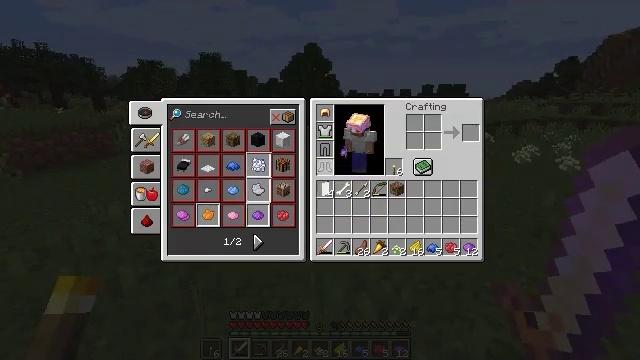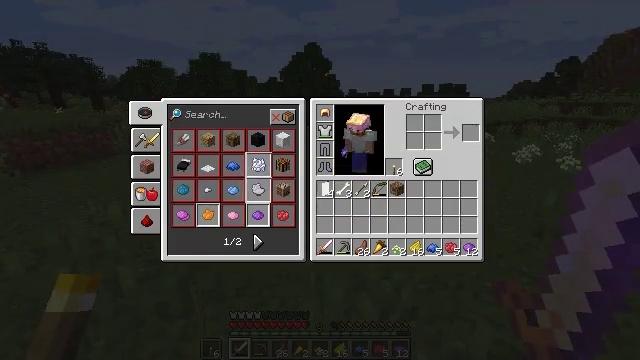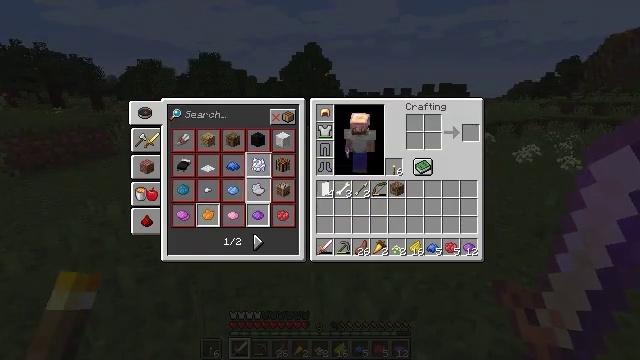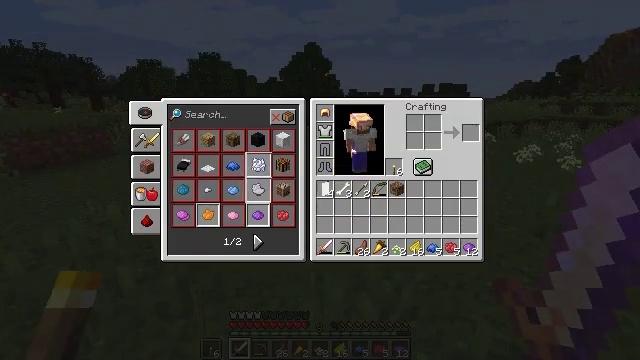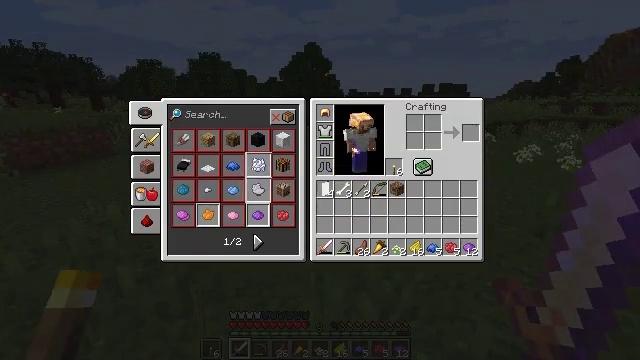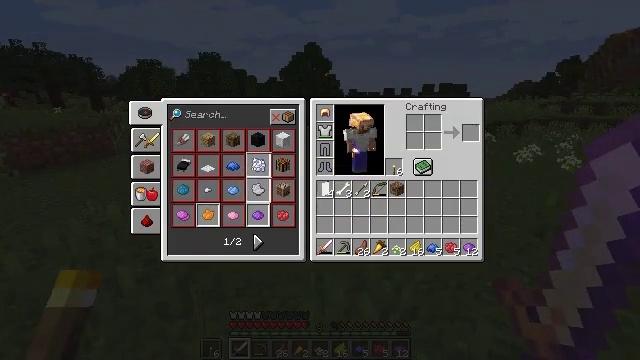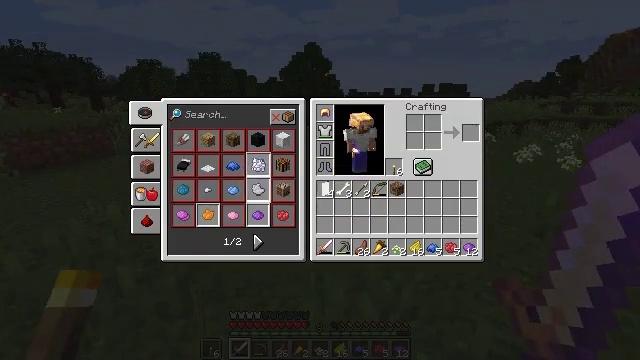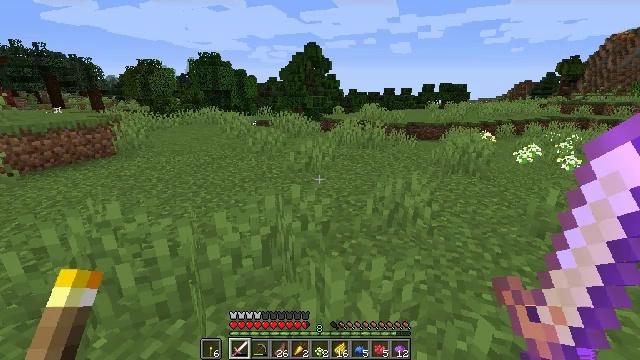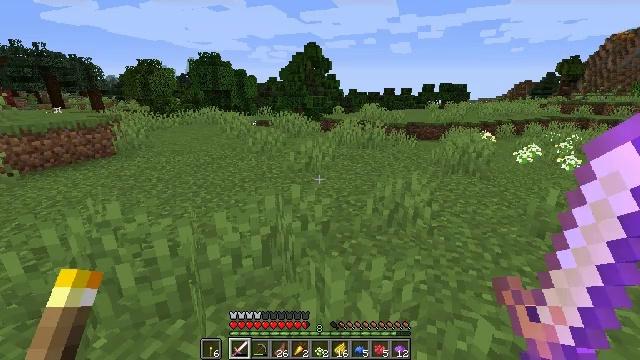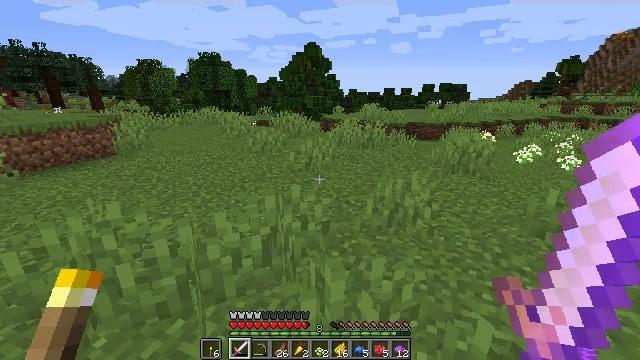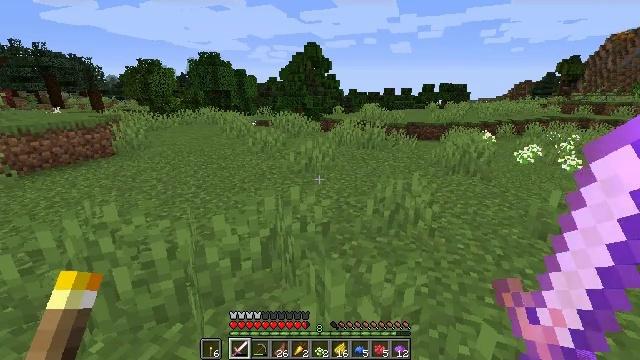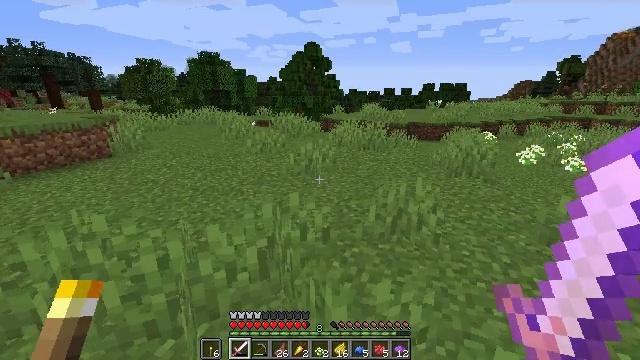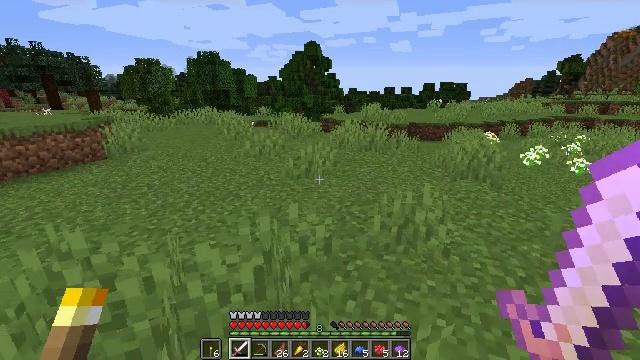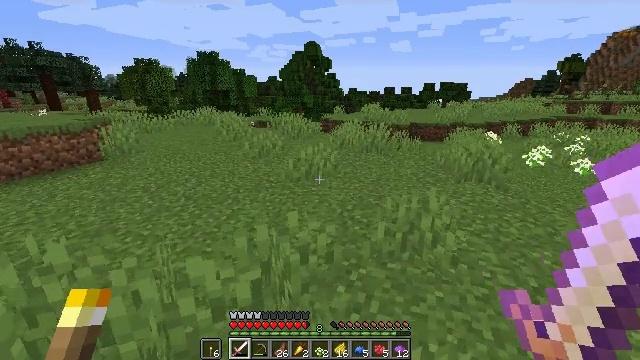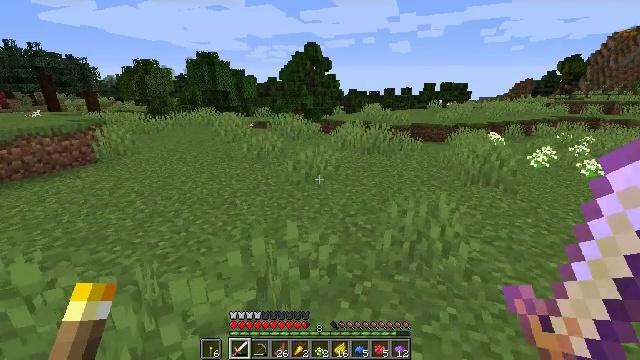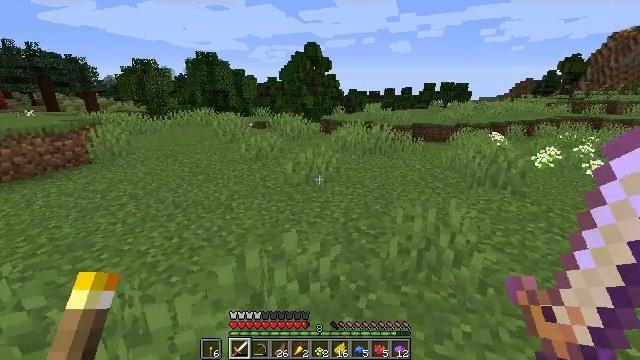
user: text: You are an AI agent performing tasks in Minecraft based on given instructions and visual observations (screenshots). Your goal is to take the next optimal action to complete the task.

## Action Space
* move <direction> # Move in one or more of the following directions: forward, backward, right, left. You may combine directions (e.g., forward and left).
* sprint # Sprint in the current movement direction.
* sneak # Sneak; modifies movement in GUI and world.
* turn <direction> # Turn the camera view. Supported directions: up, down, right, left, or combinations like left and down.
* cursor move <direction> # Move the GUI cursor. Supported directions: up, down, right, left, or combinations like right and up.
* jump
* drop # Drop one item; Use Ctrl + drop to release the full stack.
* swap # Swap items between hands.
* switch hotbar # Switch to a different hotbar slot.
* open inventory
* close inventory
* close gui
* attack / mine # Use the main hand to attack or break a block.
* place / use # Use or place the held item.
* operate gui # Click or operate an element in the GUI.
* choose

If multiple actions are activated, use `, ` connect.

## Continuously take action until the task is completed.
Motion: motion action
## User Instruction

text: Harvest the oxeye daisy.
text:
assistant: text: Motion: cursor move right and up
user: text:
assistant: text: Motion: cursor move right and up
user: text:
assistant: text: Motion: cursor move right
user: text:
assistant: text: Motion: no_op
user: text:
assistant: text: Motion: no_op
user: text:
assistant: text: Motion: no_op
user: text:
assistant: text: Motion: close inventory
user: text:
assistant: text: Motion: close inventory
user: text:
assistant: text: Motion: no_op
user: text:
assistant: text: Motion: move forward
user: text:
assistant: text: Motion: move forward
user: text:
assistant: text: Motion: move forward
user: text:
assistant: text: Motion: move forward
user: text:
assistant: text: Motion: move forward
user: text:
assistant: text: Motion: move forward
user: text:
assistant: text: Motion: move forward
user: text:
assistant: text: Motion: move forward
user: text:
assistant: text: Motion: move forward
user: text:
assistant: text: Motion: move forward
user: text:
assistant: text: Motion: move forward
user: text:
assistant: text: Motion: turn right
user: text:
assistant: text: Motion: move forward, turn right
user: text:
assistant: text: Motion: move forward
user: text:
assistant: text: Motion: no_op
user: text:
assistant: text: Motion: move forward
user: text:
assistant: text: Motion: move forward
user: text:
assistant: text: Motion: move forward
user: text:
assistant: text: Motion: move forward
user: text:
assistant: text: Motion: move forward
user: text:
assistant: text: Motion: move forward